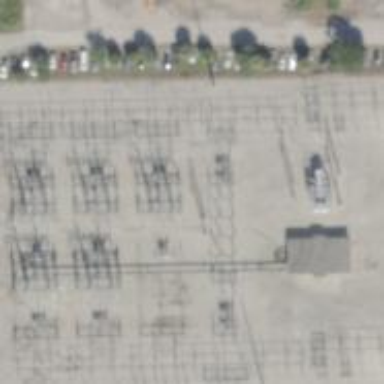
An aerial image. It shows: Switch for power supply.